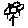
Label: flower